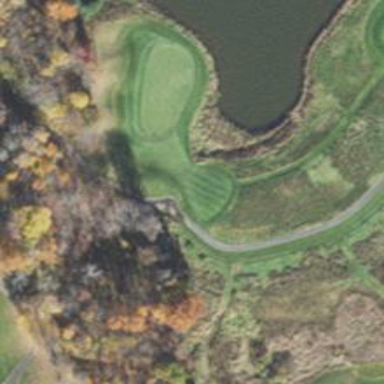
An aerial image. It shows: Path for golf carts.